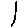
Label: tree